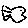
Label: fish